Aerial crown-view tile of a tropical tree (Barro Colorado Island, Panama), acquired 20240918:
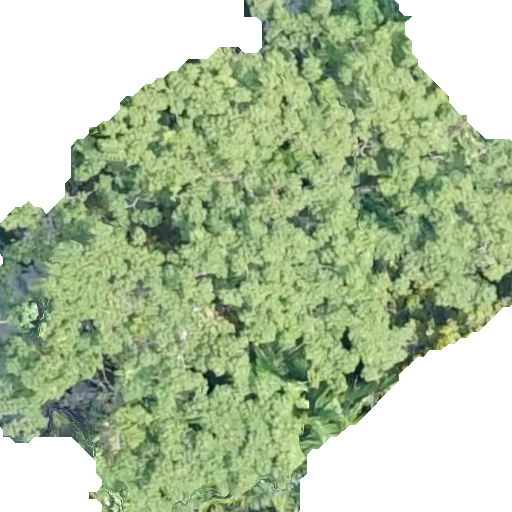
Species: Ceiba pentandra
GBIF accepted scientific name: Ceiba pentandra
Crown area: 323.453 m²